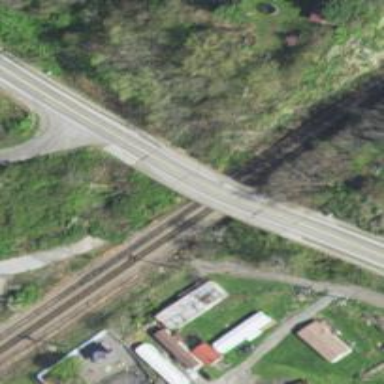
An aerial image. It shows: Primary highway bridge with asphalt surface.